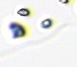
Label: Phaeocystis